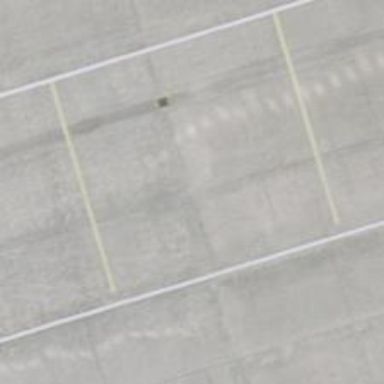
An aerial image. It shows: Airport parking position.